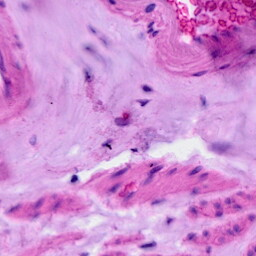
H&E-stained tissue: Ovarian